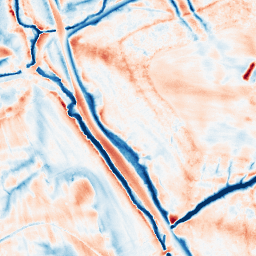
Category: edge_preserving
Decomposition family: guided
Decomposition parameters: radius: 8
eps: 0.001
Upsampling method: quadratic
Upsampling parameters: scale: 4
Upsampling scale: 4